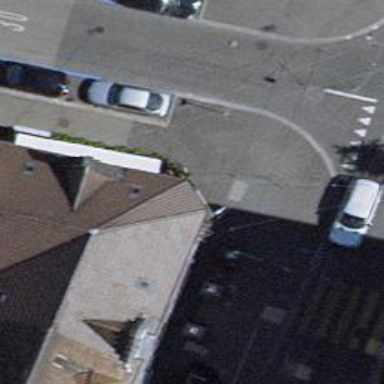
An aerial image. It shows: Restaurant.